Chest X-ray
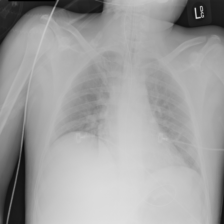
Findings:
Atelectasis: negative
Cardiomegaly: negative
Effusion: negative
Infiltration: negative
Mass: negative
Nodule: negative
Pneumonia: negative
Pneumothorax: negative
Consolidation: negative
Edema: negative
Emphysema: negative
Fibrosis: negative
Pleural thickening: negative
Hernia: negative